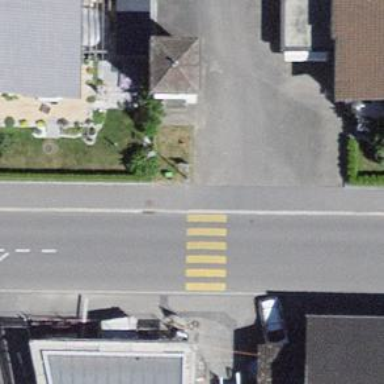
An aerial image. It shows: Marked crossing on the road.